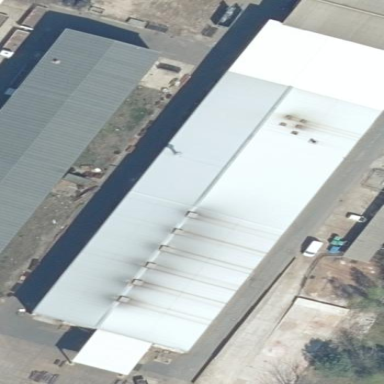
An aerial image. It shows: Industrial building.